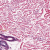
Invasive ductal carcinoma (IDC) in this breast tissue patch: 0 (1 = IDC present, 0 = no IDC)